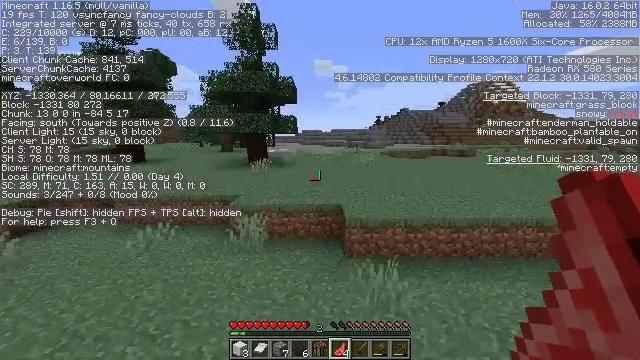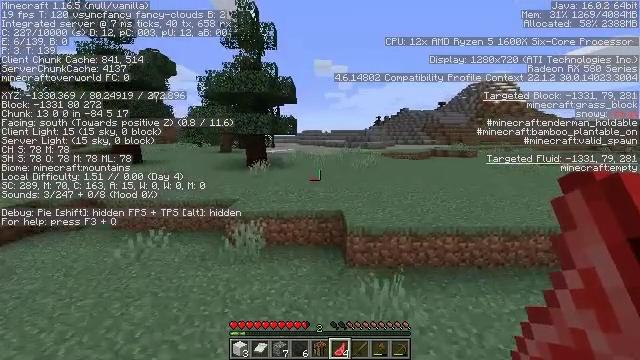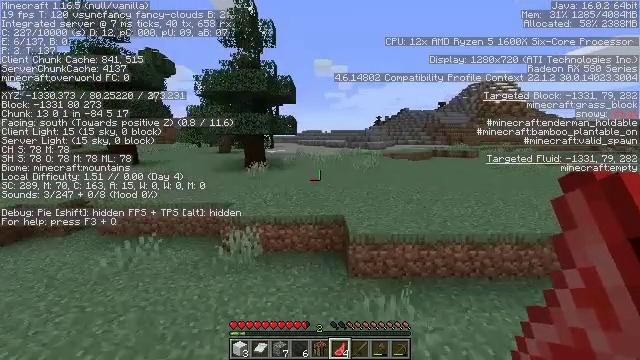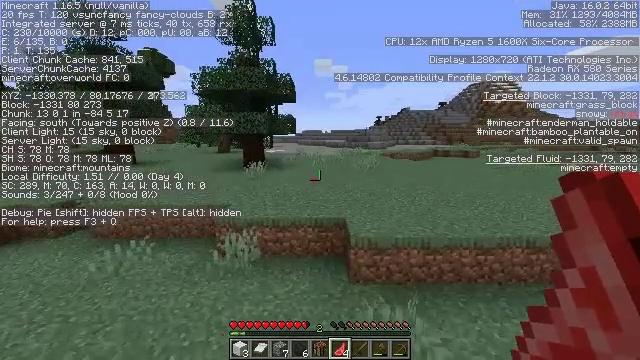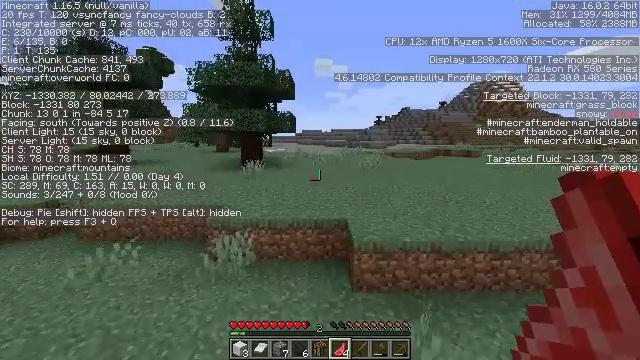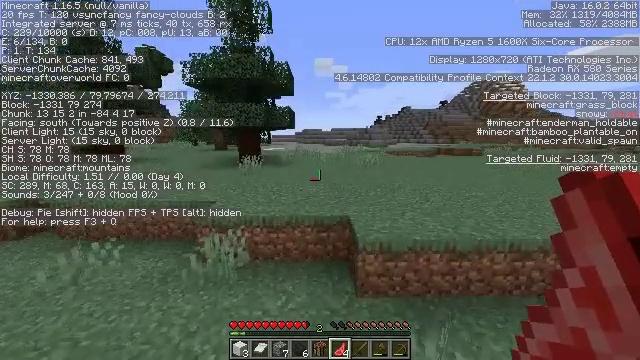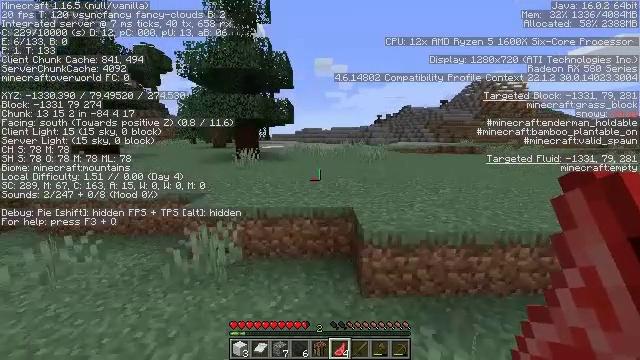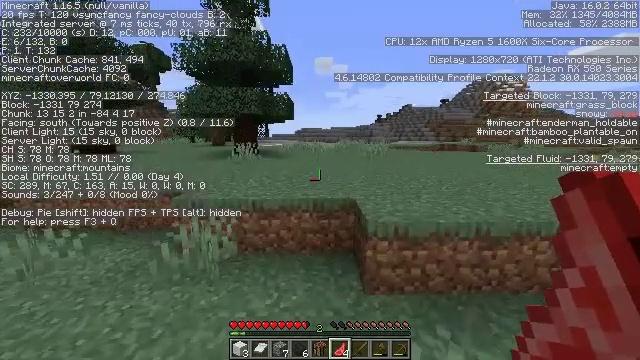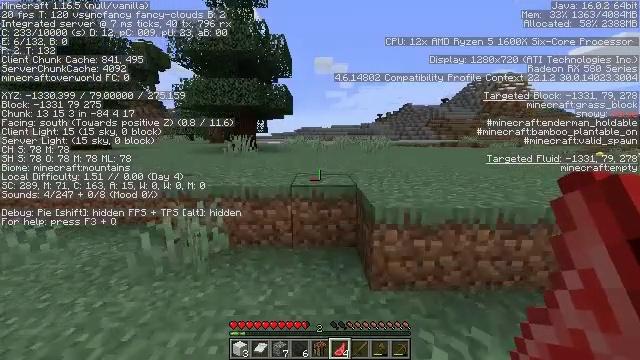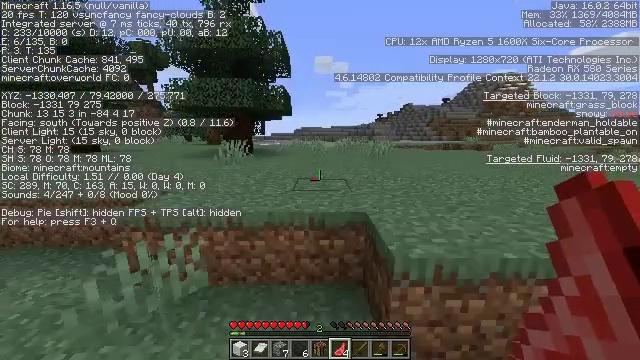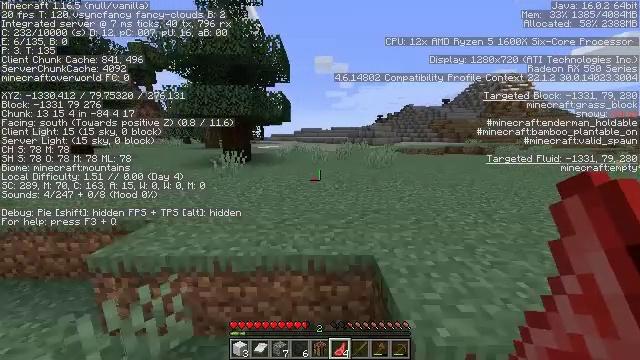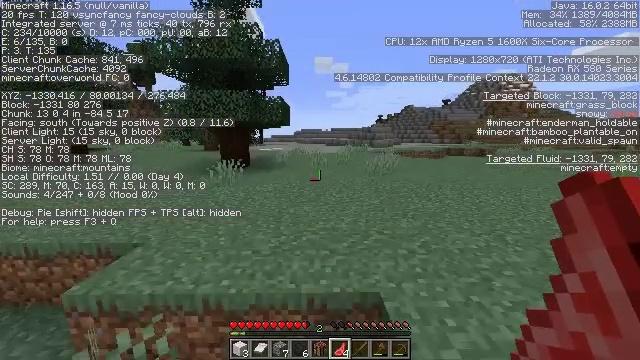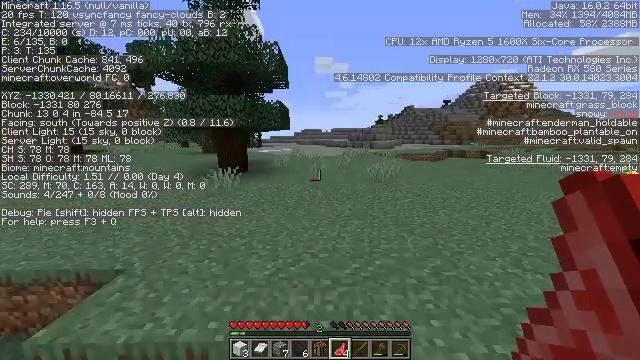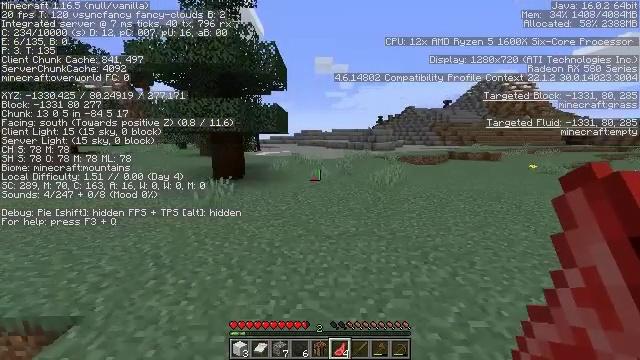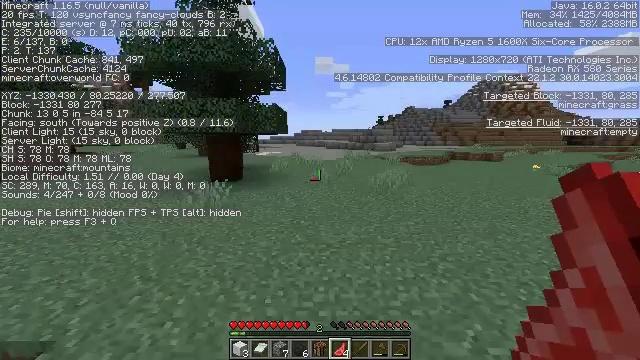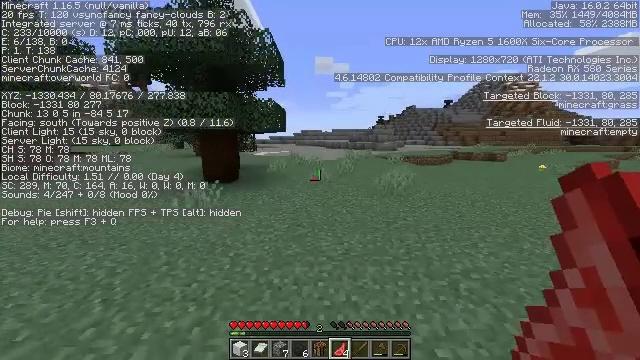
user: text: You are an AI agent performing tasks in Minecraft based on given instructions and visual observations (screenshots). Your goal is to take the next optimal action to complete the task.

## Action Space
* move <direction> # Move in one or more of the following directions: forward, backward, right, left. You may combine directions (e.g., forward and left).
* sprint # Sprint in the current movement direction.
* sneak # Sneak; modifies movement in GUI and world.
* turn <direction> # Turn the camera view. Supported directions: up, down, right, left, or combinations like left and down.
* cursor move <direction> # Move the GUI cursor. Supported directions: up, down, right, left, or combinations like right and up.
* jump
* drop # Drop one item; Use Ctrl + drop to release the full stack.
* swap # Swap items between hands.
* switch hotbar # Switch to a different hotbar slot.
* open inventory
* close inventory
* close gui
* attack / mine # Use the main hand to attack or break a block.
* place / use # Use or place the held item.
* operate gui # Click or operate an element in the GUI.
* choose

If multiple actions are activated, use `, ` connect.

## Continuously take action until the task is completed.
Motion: motion action
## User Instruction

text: Break the oak trapdoor to collect it.
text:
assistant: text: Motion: move forward, jump
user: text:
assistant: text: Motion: move forward, jump
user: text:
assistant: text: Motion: move forward, jump
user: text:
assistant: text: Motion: move forward
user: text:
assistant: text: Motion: move forward
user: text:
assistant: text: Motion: move forward
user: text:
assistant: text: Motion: move forward
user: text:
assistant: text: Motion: move forward
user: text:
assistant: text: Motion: move forward, jump
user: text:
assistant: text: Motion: move forward, jump
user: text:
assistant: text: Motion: move forward, jump
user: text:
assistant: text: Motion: move forward, jump
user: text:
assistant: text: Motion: move forward, jump
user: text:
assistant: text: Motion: move forward, jump
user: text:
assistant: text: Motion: move forward, jump
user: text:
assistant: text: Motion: move forward, jump
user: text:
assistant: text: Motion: move forward, jump
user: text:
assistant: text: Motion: move forward, jump
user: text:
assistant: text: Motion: move forward, jump
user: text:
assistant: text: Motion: move forward, jump
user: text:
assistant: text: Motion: move forward, jump
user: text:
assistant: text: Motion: move forward, jump
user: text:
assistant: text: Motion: move forward, jump
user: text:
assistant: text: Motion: move forward, jump
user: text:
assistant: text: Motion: move forward, jump
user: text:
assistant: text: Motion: move forward, jump
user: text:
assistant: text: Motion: move forward, jump
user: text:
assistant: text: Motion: move forward, jump
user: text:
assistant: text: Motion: move forward, jump
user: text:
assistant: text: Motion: move forward, jump